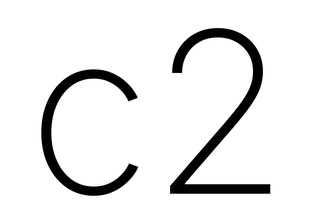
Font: Inter_ExtraLight